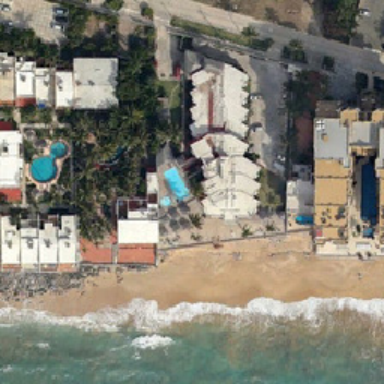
There are many people on the beach .